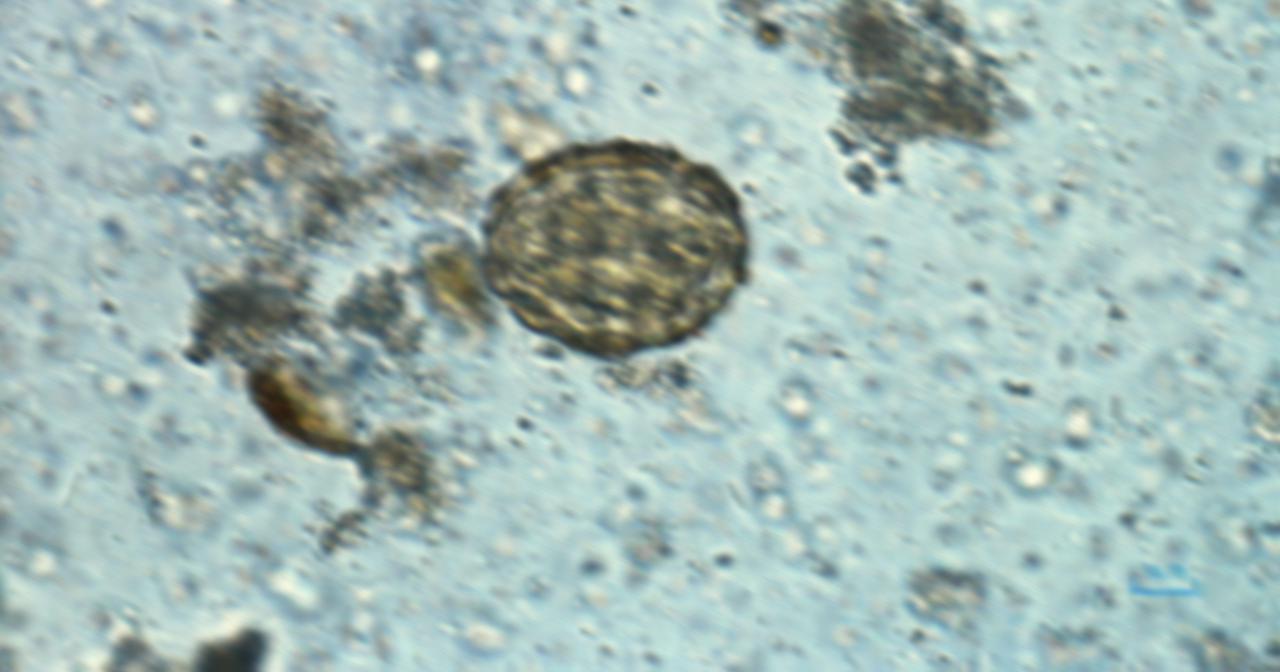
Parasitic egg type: Ascaris lumbricoides